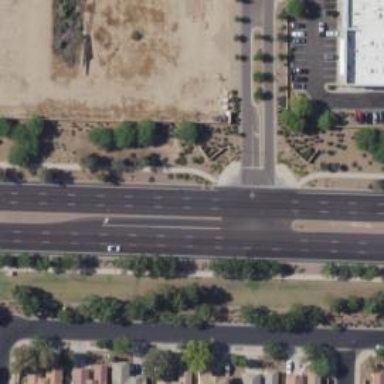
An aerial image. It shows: Secondary road with asphalt surface.